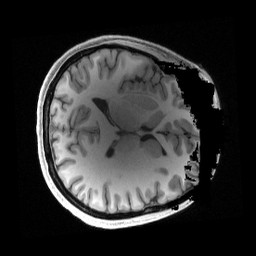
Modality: T1w
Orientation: axial
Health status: healthy
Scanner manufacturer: siemens
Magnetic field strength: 3 T
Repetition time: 2.4 s
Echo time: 0.00222 s